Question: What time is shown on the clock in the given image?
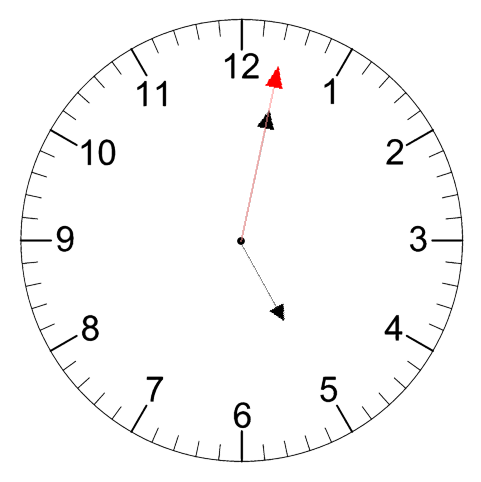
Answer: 05:02:02